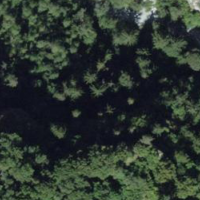
EUNIS habitat code: 44
Species observed at this site:
Clematis vitalba